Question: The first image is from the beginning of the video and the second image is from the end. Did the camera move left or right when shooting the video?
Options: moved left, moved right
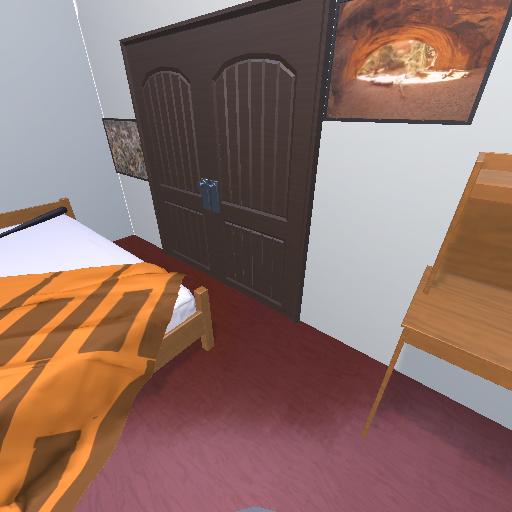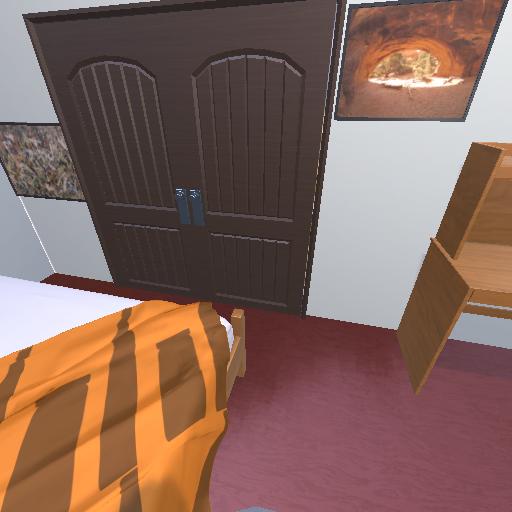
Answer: moved left